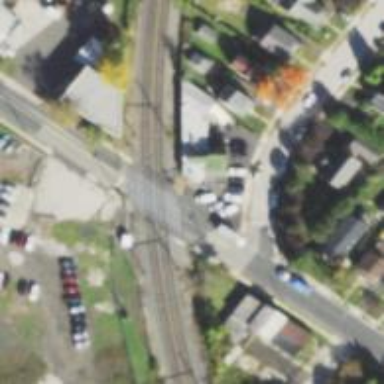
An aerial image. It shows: Railway crossing.